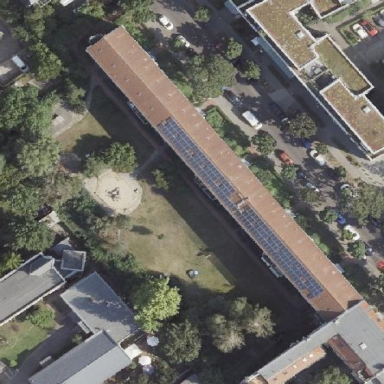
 with the roof oriented along the building."